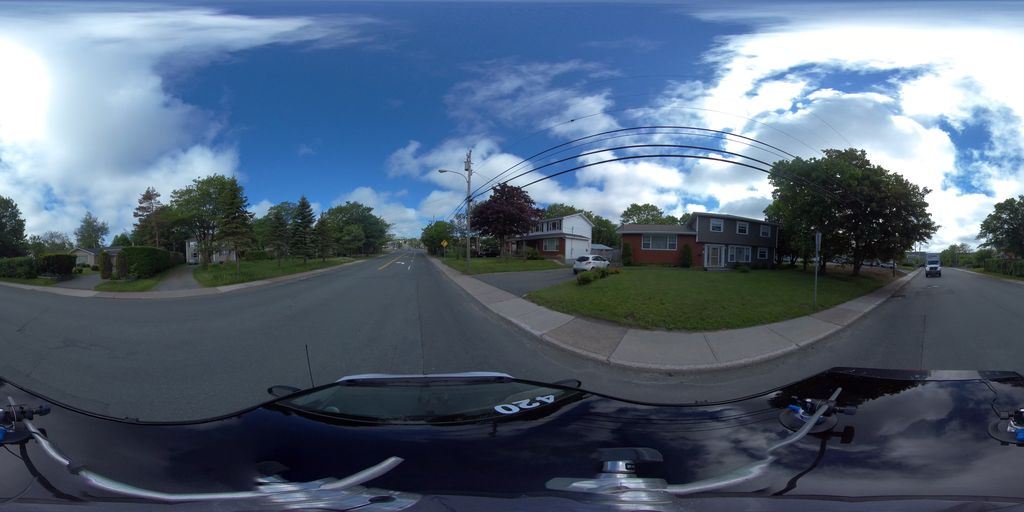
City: st_johns